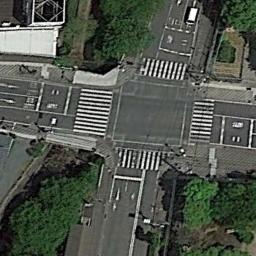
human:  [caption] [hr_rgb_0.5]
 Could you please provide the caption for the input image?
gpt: There is only traffic on the left side of the intersection .

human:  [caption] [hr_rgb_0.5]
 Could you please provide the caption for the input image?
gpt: An intersection with some crosswalks is between some buildings and green areas .

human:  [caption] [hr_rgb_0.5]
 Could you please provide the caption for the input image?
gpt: There are many trees near the intersection .

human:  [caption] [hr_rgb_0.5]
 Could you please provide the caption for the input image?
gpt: There are many buildings and many trees around the intersection .

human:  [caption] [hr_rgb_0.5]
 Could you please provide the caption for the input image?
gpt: There are some green trees around the intersection .